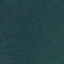
Land use / land cover: Forest